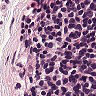
Metastatic tissue present: no